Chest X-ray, PA view. Patient: 20 years old, sex F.
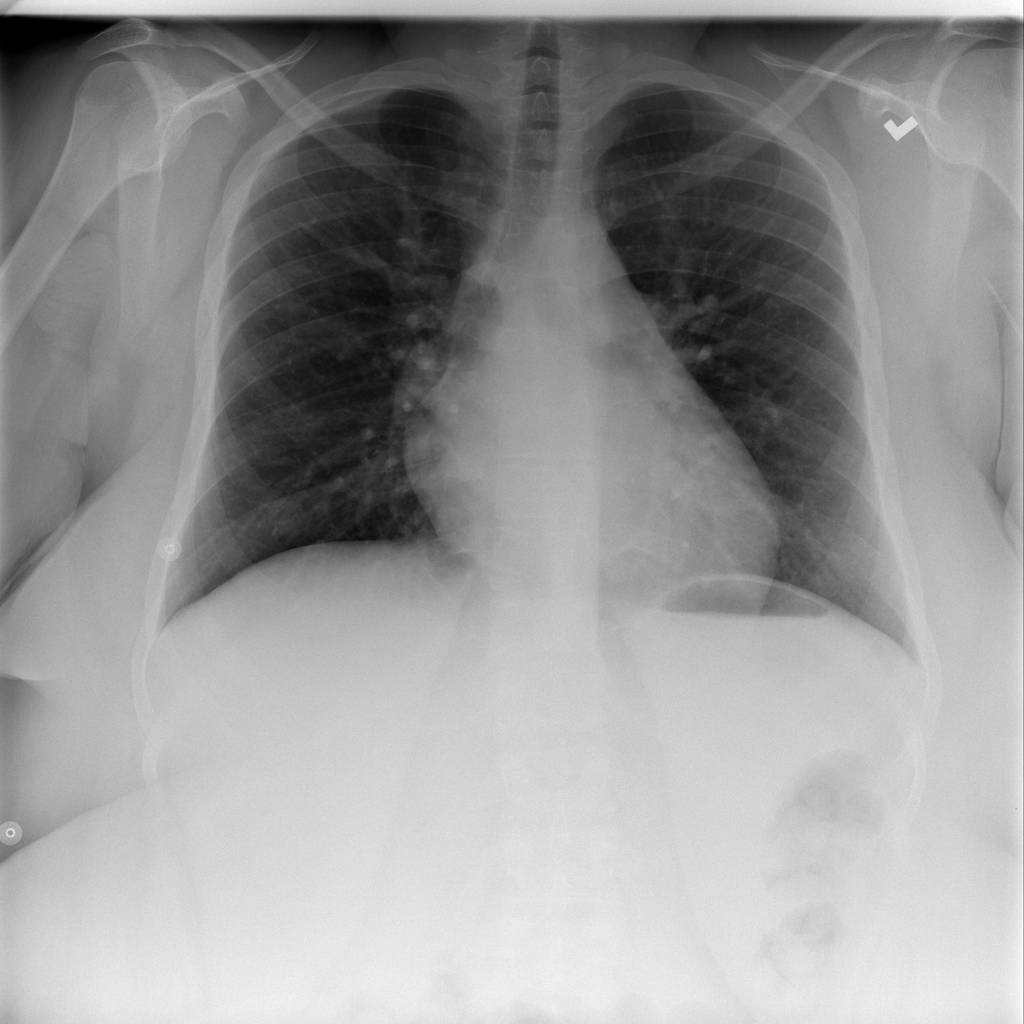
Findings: Infiltration